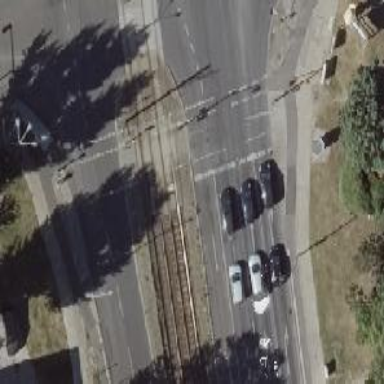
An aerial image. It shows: Tram crossing on the railway.